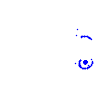
Particle: pion